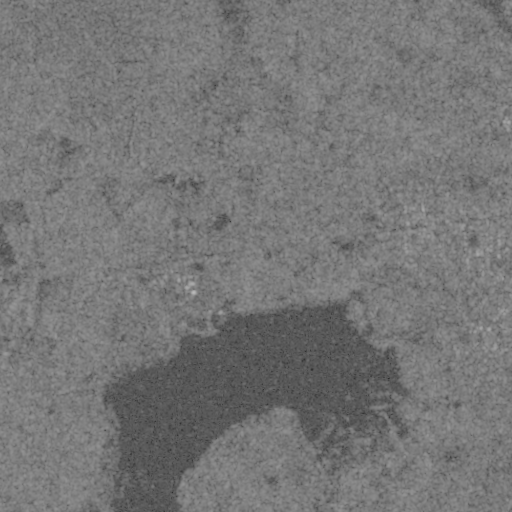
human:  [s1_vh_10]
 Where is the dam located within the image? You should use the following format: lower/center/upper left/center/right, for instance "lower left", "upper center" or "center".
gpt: The dam is located in the center right of the image.
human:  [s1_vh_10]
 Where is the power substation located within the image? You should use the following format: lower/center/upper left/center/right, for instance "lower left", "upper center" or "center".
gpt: The power substation is located in the center of the image.
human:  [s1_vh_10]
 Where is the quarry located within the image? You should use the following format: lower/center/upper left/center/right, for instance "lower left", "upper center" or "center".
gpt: There is no quarry in the image.

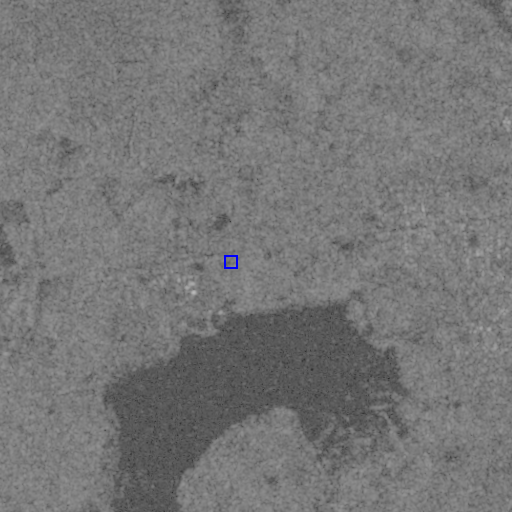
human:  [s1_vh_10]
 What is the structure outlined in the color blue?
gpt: The structure outlined in blue is a power substation.
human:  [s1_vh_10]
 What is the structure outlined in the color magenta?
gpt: There is no magenta outline.